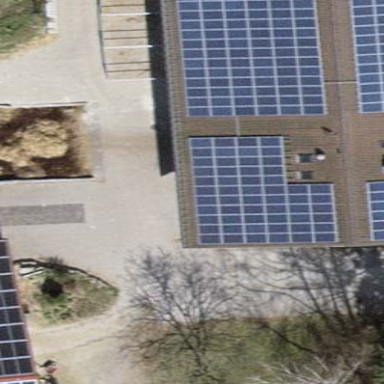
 consisting of solar photovoltaic panels."